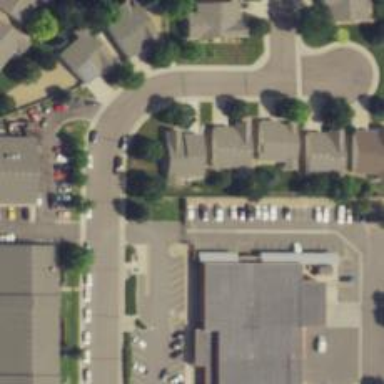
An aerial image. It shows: Asphalt road designated for service vehicles.